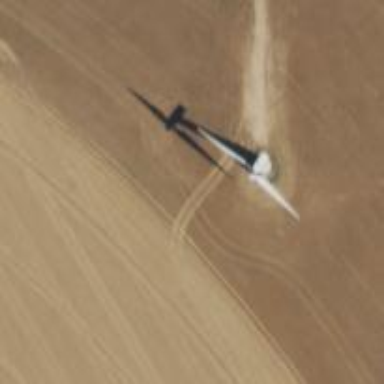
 specifically wind turbine manufactured by Vestas."